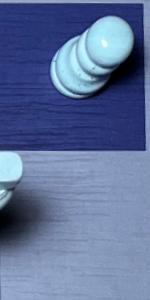
Label: Empty